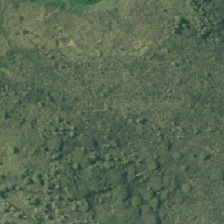
Land cover: herbaceous_freshwater_vege